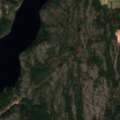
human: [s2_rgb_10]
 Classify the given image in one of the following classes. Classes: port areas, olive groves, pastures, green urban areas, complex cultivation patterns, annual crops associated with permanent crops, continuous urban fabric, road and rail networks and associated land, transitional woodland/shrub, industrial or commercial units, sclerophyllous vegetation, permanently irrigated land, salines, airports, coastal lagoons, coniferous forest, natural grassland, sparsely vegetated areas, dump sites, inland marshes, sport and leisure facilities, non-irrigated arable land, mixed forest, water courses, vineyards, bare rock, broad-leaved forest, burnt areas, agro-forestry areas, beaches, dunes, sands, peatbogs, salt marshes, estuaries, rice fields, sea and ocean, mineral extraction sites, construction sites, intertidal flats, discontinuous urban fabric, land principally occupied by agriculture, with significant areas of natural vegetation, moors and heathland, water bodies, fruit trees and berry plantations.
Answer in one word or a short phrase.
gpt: discontinuous urban fabric, coniferous forest, mixed forest, sea and ocean